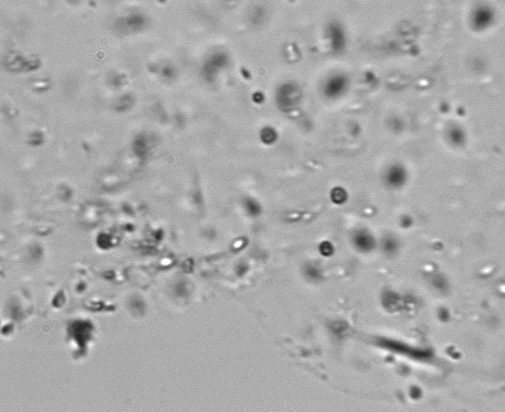
Label: Phaeocystis